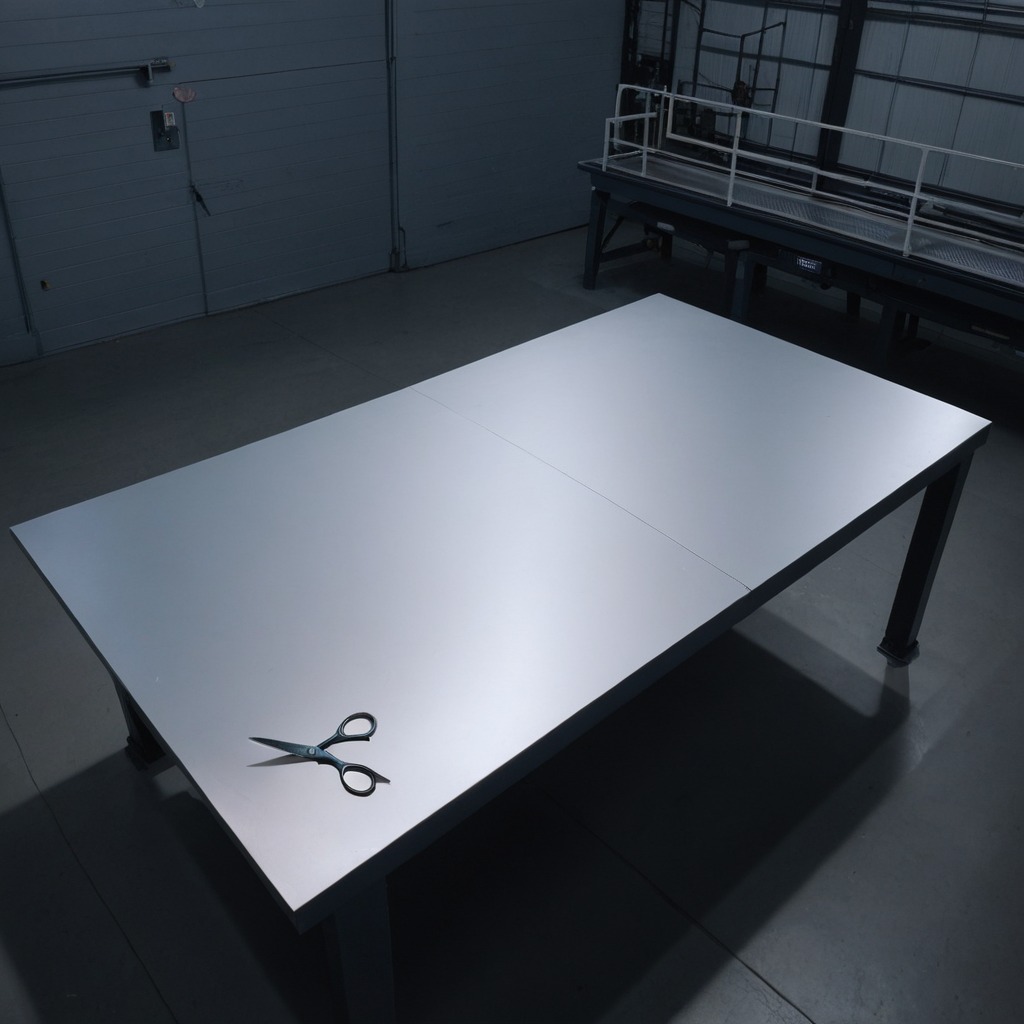
A scissor lying on the tabletop